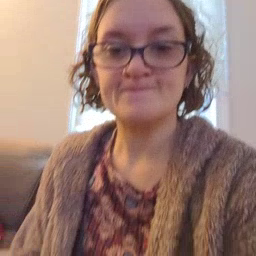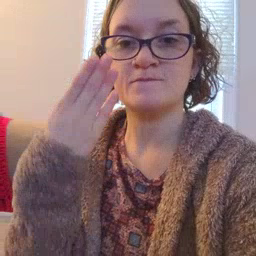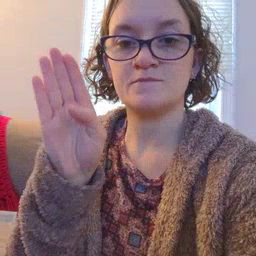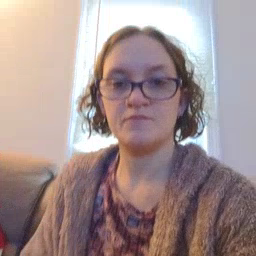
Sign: blue